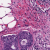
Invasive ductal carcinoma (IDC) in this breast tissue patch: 0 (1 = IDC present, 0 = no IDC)